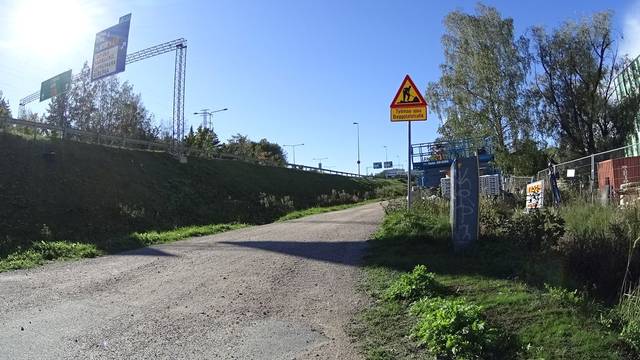
Region: Finland
Coordinates: 60.209, 24.824